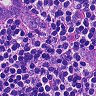
Metastatic tissue present: yes